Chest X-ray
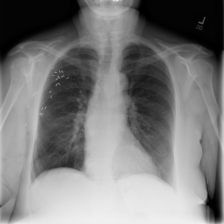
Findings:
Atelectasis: negative
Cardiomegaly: negative
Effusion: negative
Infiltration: negative
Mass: negative
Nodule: negative
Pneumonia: negative
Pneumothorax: negative
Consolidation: negative
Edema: negative
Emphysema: negative
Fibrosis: negative
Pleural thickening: negative
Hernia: negative